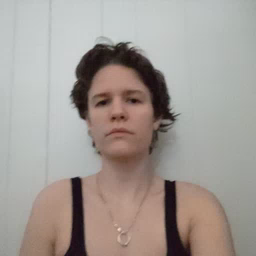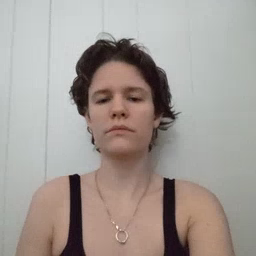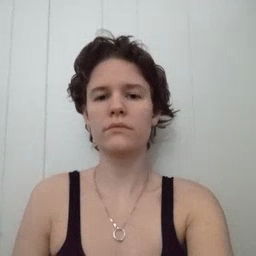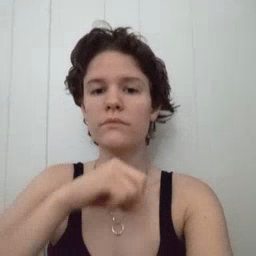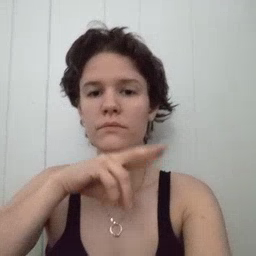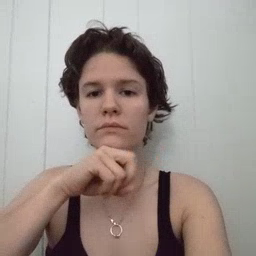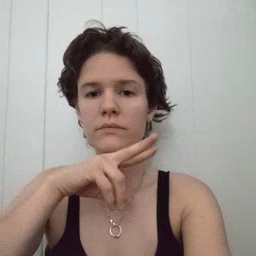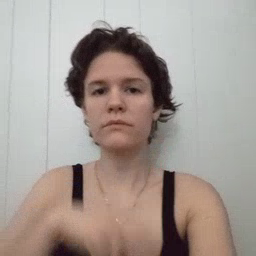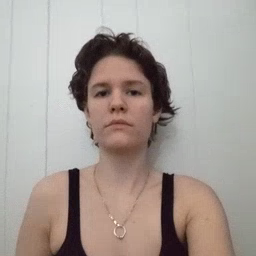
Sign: frog